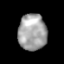
Tissue: lung
Cell type: Fibroblasts
Senescence score: 0.6136
Nuclear area (px): 1013
Mean DAPI intensity: 162.822